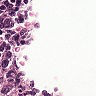
Metastatic tissue present: yes